Question: I am using Qt 4.7. I want to:
1. fill text (a character, e.g.'A') with an image
2. and want that image to be scaled to the size of text (changes with change in font size)
3. and want that the image be centered vertically and horizontally from the center of that text.

When this is achieved for one character, I want to do the same for many characters in a range (like: 'a'-'h'), or characters in a string entered at run-time.
For this currently I am employing this technique:
'''
[ bgTextImage.h ]
QTextCursor cursor;
QTextCharFormat format;
QString imageFileName
[ bgTextImage.cpp ]
cursor = ui->textEdit->textCursor();
QPixmap pic(imageFileName);
QFontMetrics fontMetrics(format.font());
QSize fMSize = fontMetrics.size(0, "A", 0, 0);
QPixmap newPixmap = pic.scaled(fMSize, Qt::KeepAspectRatioByExpanding, Qt::SmoothTransformation);
if(newPixmap.width() > fMSize.width())
{
int x = (newPixmap.width() - fMSize.width())/2;
newPixmap = newPixmap.copy(x, newPixmap.rect().y(), fMSize.width(), fMSize.height());
}
if(newPixmap.height() > fMSize.height())
{
int y = (newPixmap.height() - fMSize.height())/2;
newPixmap = newPixmap.copy(newPixmap.rect().x(), y, fMSize.width(), fMSize.height());
}
format.setForeground(QBrush(newPixmap));
format.setTextOutline(QPen(borderColor, ui->spinBoxWidth->value()));
ui->textEdit->clear();
cursor.insertText(text, format);
'''
I am getting the results, but the image is not centered properly, as it should when aligned with CSS or other techniques.
I feel that this is a very amateur approach of getting this job done, and thus looking for a better or best-practice, if any. If not then, at least please suggest if there's any way to improve the current process.
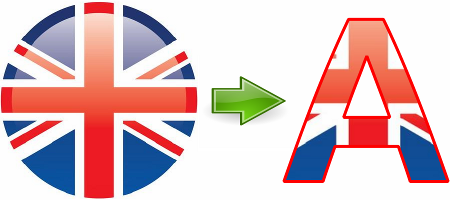
Answer: QPainter has the ability to do image composition (and you can use it outside the paint function). Seems like <URL> with having the source image be the background, and then combining with your letter image would produce the result you want.
I hate just referring people to documentation, but the tutorial does have a really good <URL>.